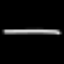
Label: line